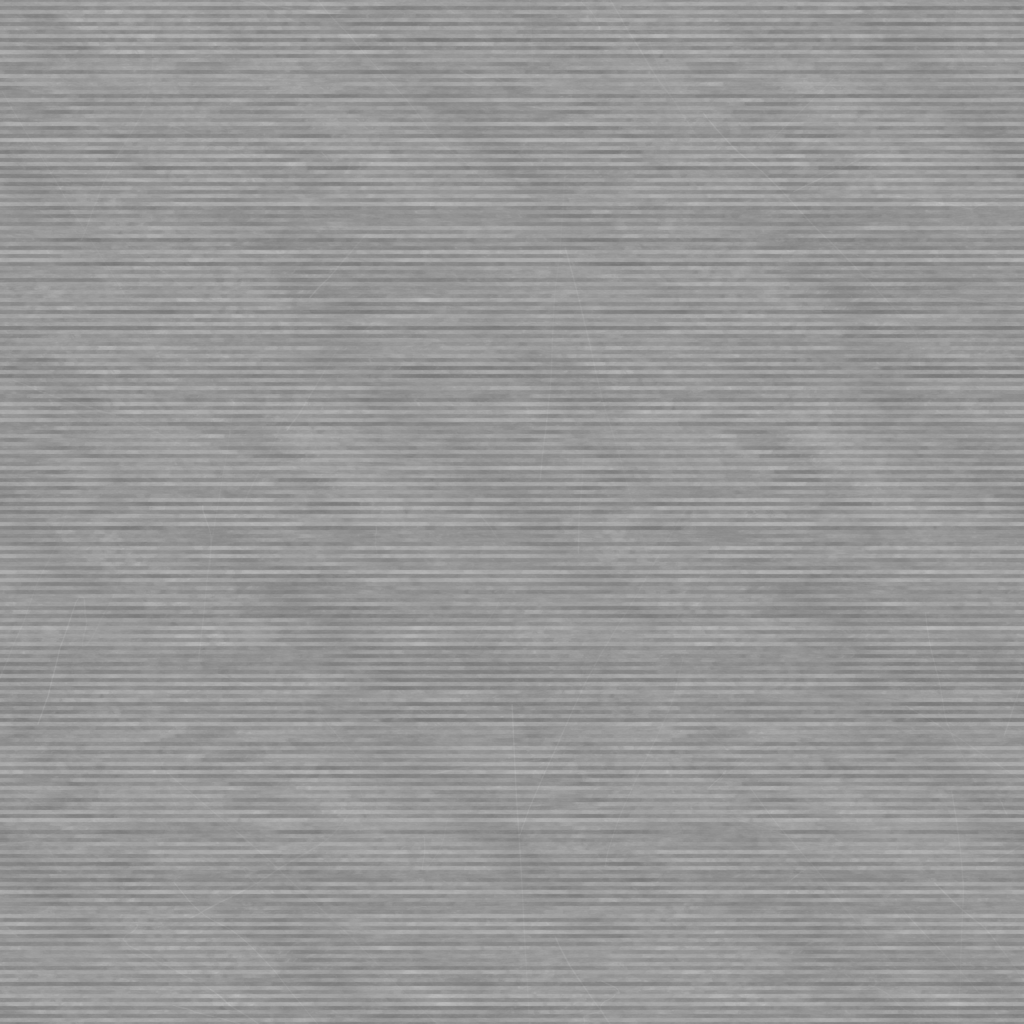
Texture map type: Roughness